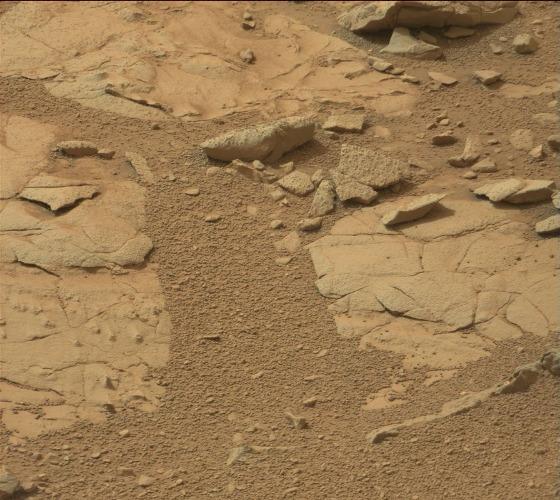
Terrain classes present: Bedrock, Gravel / Sand / Soil, Rock, Shadow